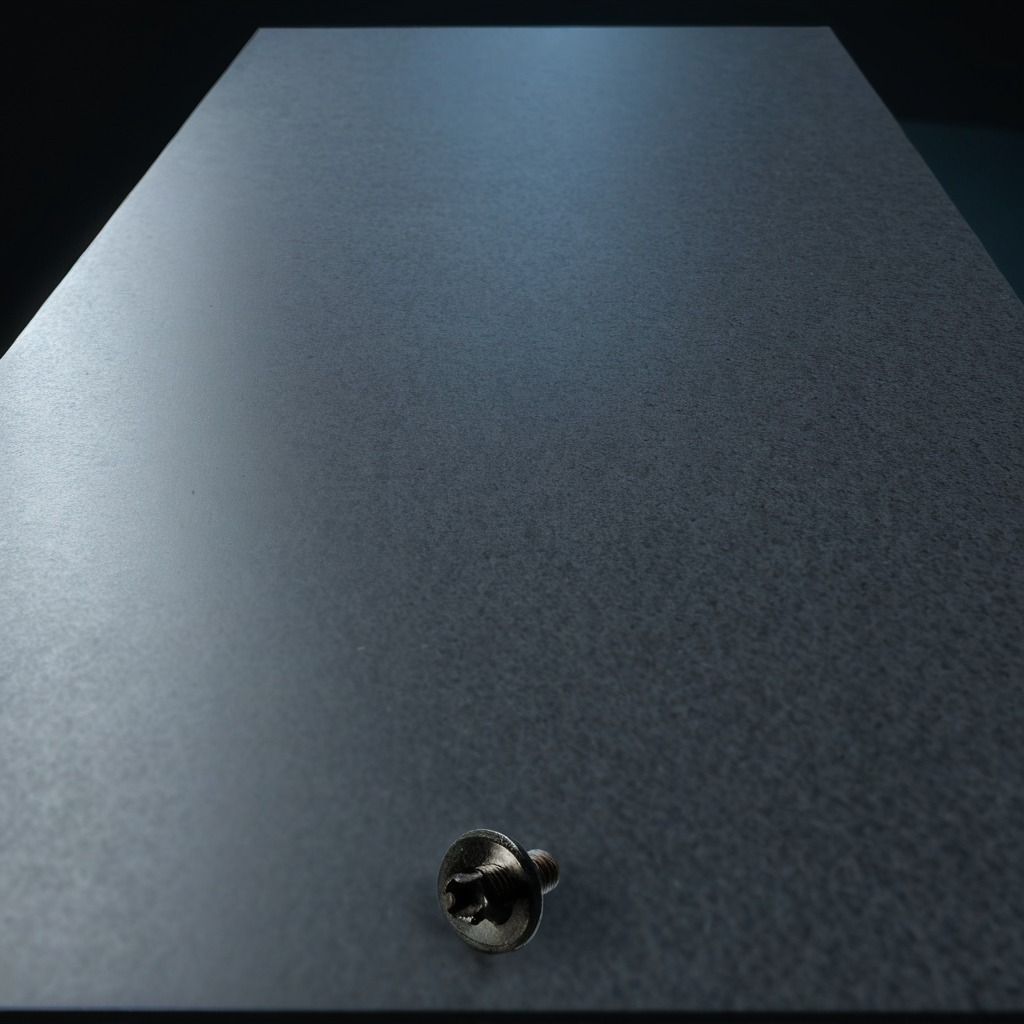
A metal screw is lying on the clean granite table inside a workshop at night dim ambient light soft shadows worn but